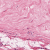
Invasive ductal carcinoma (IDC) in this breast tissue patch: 0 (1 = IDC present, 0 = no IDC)